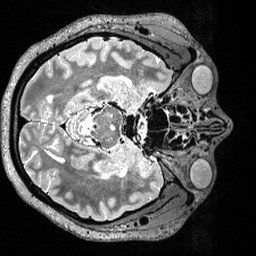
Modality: T2w
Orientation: axial
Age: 24
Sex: female